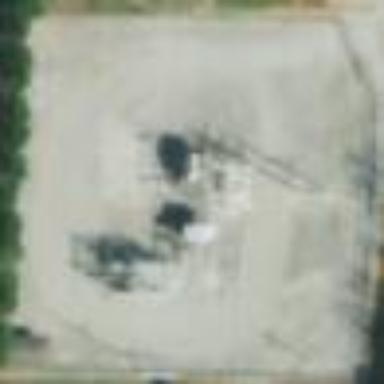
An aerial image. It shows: Power substation.